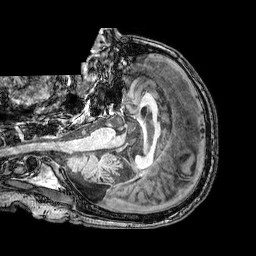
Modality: T1w
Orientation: axial
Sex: male
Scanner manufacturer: philips
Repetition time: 0.008118 s
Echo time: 0.00371 s